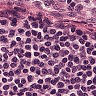
Metastatic tissue present: no